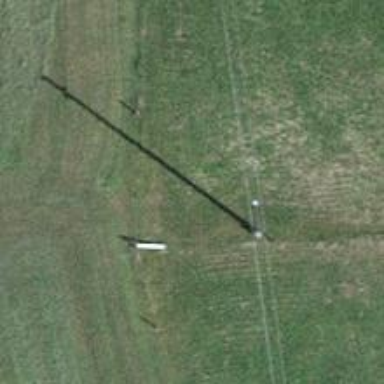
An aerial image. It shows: Utility pole as the man-made structure.